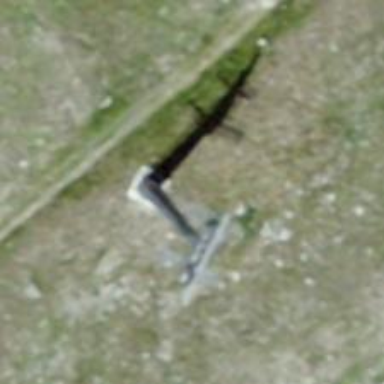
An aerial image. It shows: Pylon for aerialway.